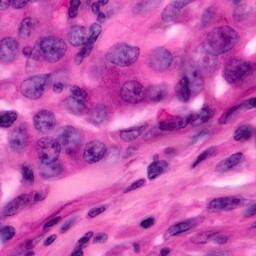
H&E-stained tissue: Pancreatic